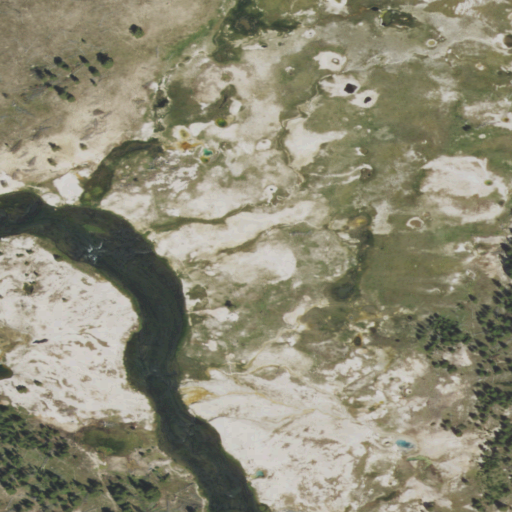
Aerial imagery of depression(s) in Wyoming named Pocket Basin containing shrub, herbaceous wetlands, open water, barren land, and evergreen forest